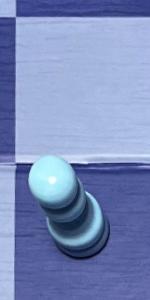
Label: Pawn_White